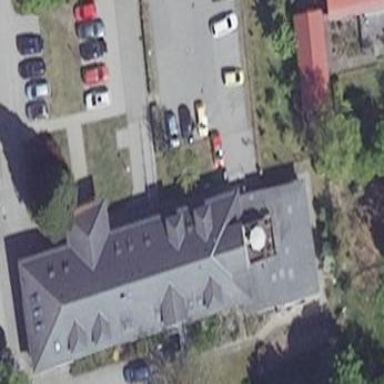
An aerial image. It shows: Building.